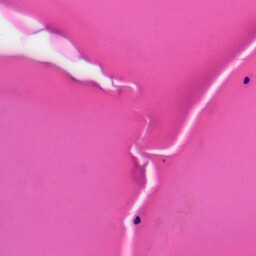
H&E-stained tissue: Skin